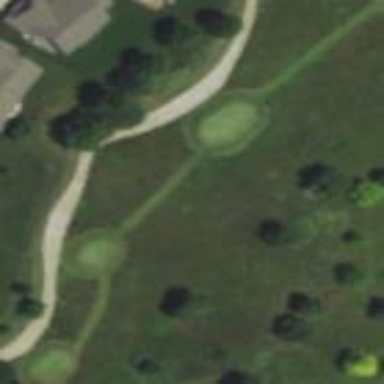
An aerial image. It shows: Area with grass used as rough in golf course.